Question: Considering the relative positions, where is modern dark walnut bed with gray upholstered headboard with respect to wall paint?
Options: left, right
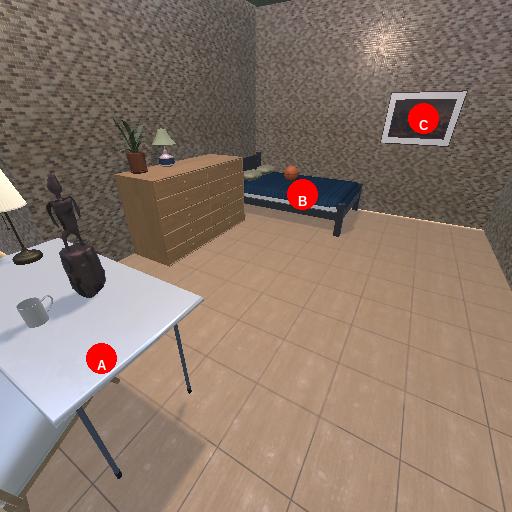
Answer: left